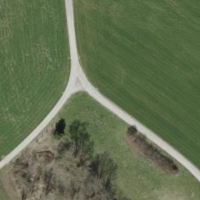
EUNIS habitat code: 52
Species observed at this site:
Cornus sanguinea